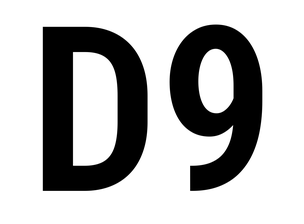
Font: Roboto_Condensed_SemiBold